Field crop: tomato
Growth stage: 2
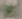
Species: solanum